Field crop: maize
Growth stage: 2
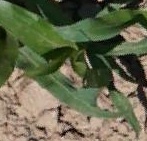
Species: maize